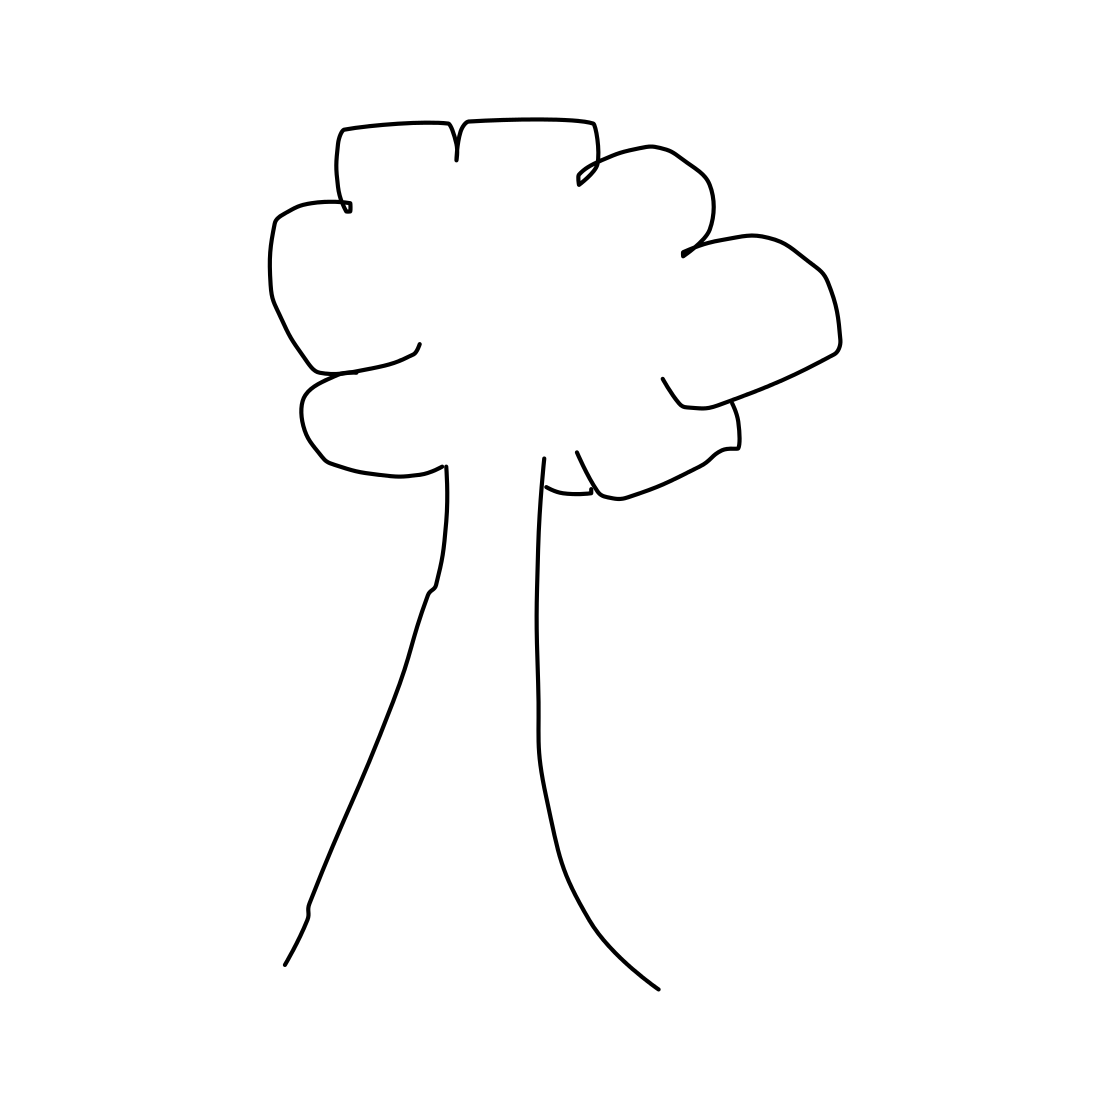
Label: tree